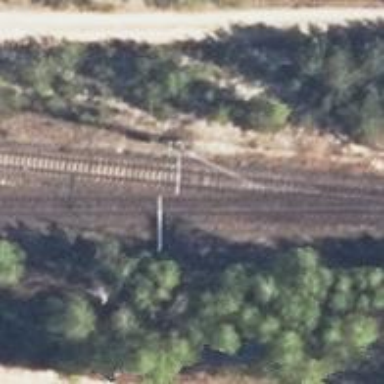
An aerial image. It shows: Railway yard with electrified contact lines. The area has embankment.